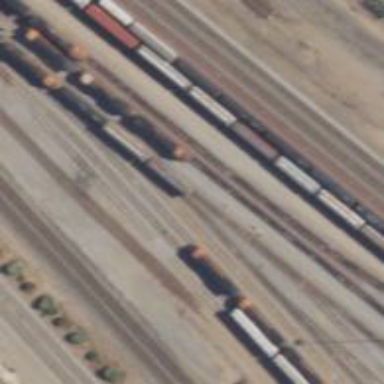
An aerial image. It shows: Railway yard used for servicing trains.